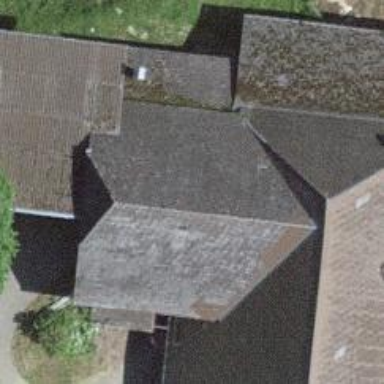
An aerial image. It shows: Farm building.